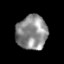
Tissue: lung
Cell type: Epithelial cells
Senescence score: 0.2334
Nuclear area (px): 1043
Mean DAPI intensity: 139.698